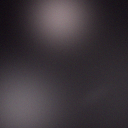
Screen state: off